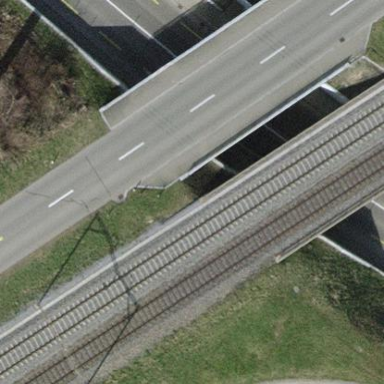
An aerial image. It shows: Man-made bridge.